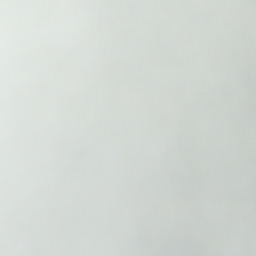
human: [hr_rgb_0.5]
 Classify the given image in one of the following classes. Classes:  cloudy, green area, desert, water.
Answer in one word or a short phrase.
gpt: cloudy